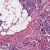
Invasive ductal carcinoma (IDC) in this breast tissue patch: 1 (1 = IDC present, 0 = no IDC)